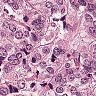
Metastatic tissue present: yes